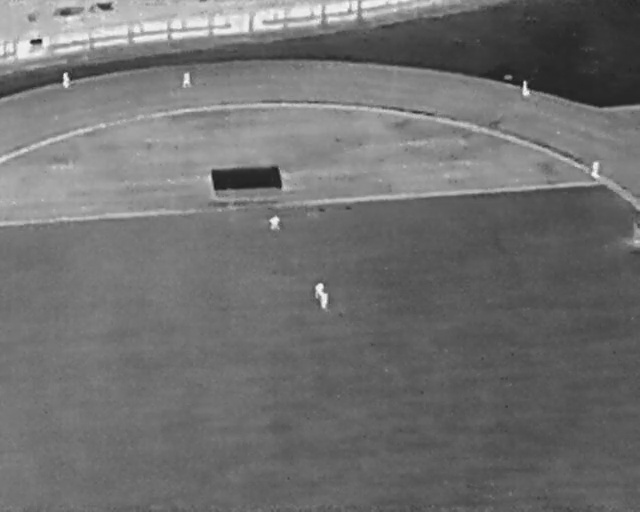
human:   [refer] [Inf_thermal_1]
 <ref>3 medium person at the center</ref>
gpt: <box>[[41, 42, 44, 44, 2], [49, 57, 51, 59, 2], [48, 55, 51, 57, 2]]</box>

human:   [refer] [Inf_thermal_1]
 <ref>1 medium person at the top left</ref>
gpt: <box>[[27, 14, 30, 16, 2]]</box>

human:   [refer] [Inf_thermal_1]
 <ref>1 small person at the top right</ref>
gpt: <box>[[80, 16, 83, 17, 2]]</box>